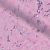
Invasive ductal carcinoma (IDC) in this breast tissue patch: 1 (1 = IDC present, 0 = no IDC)